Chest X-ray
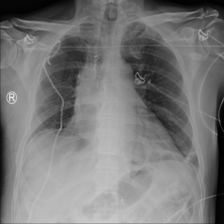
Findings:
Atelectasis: positive
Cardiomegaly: negative
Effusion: negative
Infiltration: negative
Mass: negative
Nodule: negative
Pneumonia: negative
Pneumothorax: negative
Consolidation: negative
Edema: negative
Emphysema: negative
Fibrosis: negative
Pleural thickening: negative
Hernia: negative